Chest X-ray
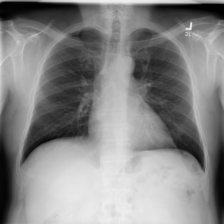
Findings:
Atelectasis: negative
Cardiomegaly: negative
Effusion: negative
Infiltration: negative
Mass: negative
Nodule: negative
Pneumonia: negative
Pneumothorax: negative
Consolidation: negative
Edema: negative
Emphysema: negative
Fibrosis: negative
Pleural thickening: negative
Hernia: negative